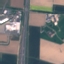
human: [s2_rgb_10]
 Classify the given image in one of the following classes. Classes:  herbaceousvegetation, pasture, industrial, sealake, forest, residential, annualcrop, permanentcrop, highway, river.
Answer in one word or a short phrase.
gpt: Highway